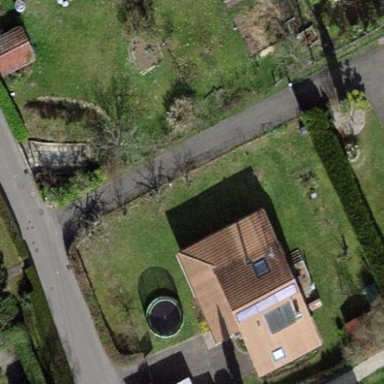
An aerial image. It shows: Garden enclosed by fence.